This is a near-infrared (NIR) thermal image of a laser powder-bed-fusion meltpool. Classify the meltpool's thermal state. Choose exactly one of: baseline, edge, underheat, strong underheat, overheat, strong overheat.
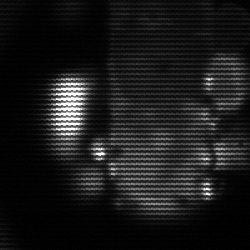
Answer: strong underheat